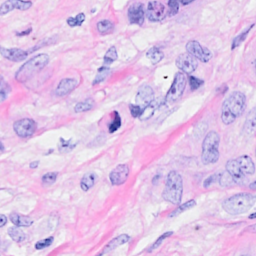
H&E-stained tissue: Breast